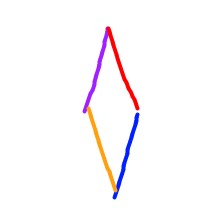
Shape: rhombus